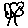
Label: tree